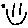
Label: smiley face